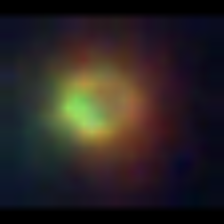
Taxon: NanoPlankton
Group: Other